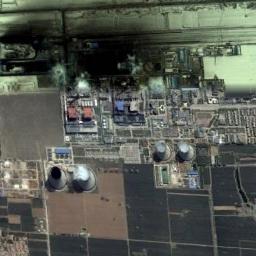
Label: thermal_power_station